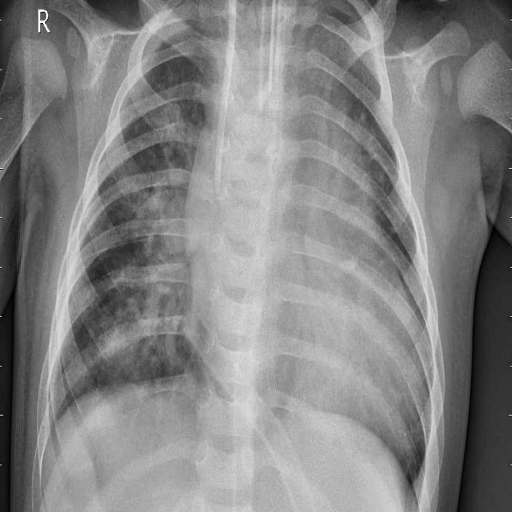
Finding: PNEUMONIA